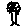
Label: tree